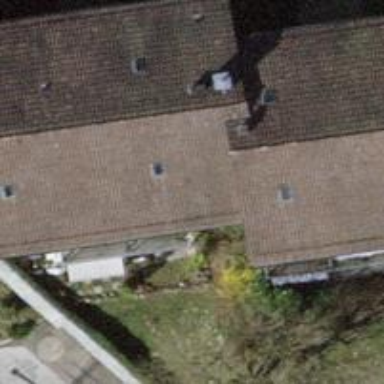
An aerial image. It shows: Building with pitched roof.